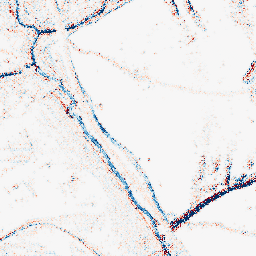
Category: morphological
Decomposition family: morphological_square
Decomposition parameters: operation: average
size: 5
Upsampling method: regularized
Upsampling parameters: scale: 2
lambda_reg: 0.1
Upsampling scale: 2